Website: lowes
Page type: cart
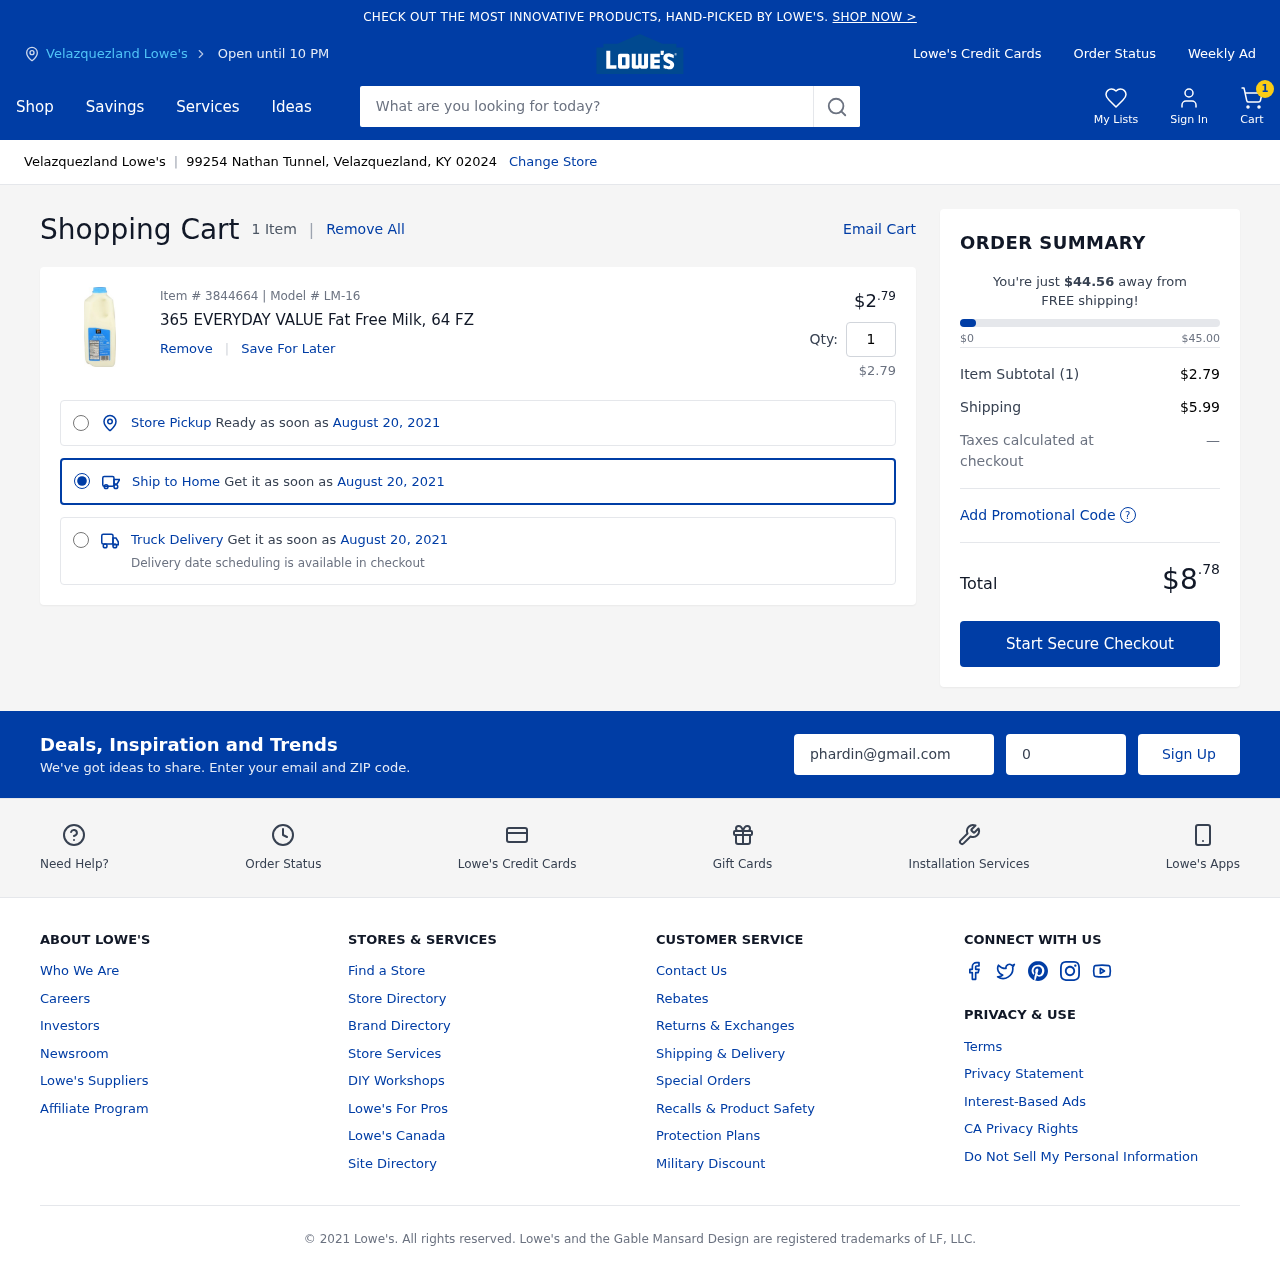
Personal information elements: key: PII_CITY
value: Velazquezland Lowe's
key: PII_EMAIL
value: phardin@gmail.com
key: PII_POSTCODE
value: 02024
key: PII_STREET
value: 99254 Nathan Tunnel
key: PII_CITY_STATE_ZIP
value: Velazquezland, KY 02024
Product elements: key: PRODUCT1_NAME
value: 365 EVERYDAY VALUE Fat Free Milk, 64 FZ
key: PRODUCT1_PRICE
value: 2.79
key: PRODUCT1_QUANTITY
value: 1
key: PRODUCT1_SUBTOTAL
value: $2.79
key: PRODUCT_ITEM_NUMBER
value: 3844664
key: PRODUCT_MODEL_NUMBER
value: LM-16
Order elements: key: ORDER_NUM_ITEMS
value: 1
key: ORDER_NUM_ITEMS
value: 1 Item
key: ORDER_DELIVERY_DATE
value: August 20, 2021
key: ORDER_SUBTOTAL
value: $2.79
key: ORDER_SHIPPING_COST
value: $5.99
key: ORDER_TOTAL
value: $8.78
Search elements: key: HEADER_SEARCH
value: What are you looking for today?